Current action and preconditions to check: path_clear

Your task: For each precondition in the list above, predict whether it will hold at this action.

Consider the current scene as observed from the mobile robot's camera, and analyze the predicted future states of all dynamic agents (e.g., people, animals, vehicles, or any moving entities) within the NEXT SECOND.

IMPORTANT: Only answer "very likely" if you are absolutely certain—based on strong, clear evidence—that a dynamic agent will violate the precondition in the predicted future state. Do NOT answer "very likely" for unlikely, ambiguous, or low-probability risks.

Ask yourself for each precondition: Is there a high probability, with clear and convincing evidence, that the predicted future states of any dynamic agent will interfere with the predicted future state of the currently executing action within the NEXT SECOND, causing that precondition to fail?

Assess the risk level based on these predictions. Use "likely" or "very likely" if motions create a clear risk of interference.

Use "neutral" or "improbable" if agents are nearby but their predicted paths are clearly diverging or non-conflicting.

Failure Risk Categories: "very improbable", "improbable", "neutral", "likely", "very likely"

Answer Format: Output ONLY the probability_of_failure value from these categories: "very improbable", "improbable", "neutral", "likely", "very likely"

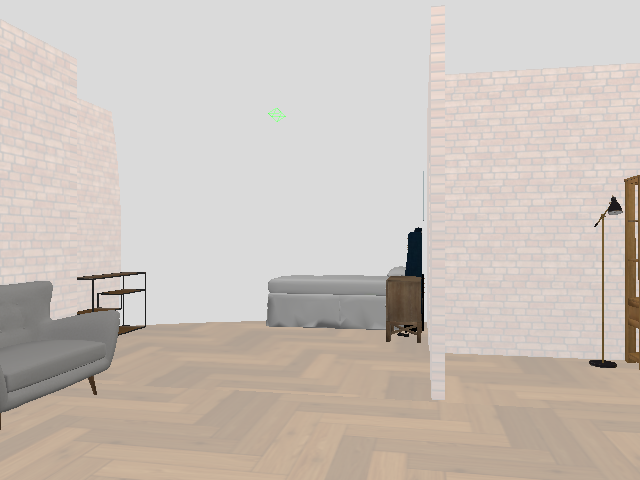

Answer: very improbable